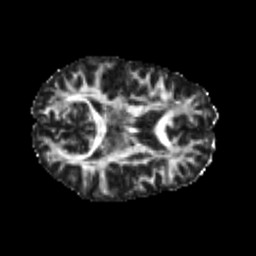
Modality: FA
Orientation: axial
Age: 21
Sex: female
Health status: healthy
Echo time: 0.074 s